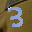
Label: 3